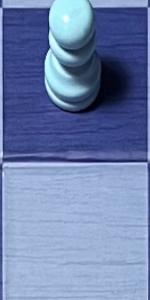
Label: Empty